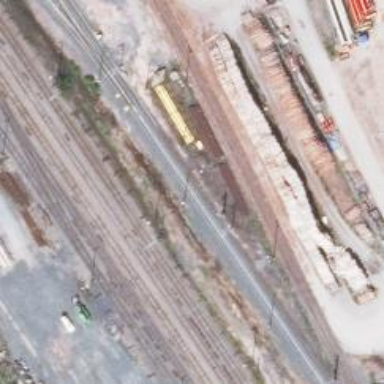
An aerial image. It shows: Railway with continuous electrified contact lines.